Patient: sex F, age 54
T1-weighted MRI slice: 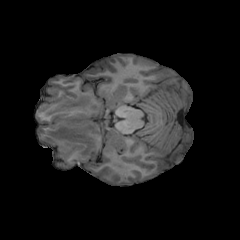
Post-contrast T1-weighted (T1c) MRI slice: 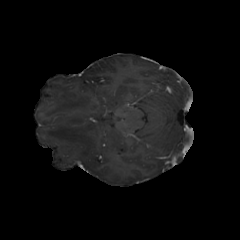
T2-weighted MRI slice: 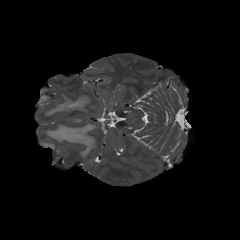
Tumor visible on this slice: yes
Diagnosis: Glioblastoma, IDH-wildtype
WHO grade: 4